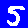
Digit: 5